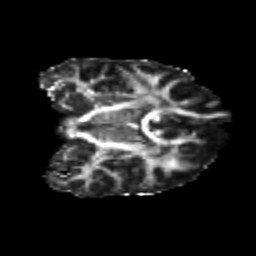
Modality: FA
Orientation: coronal
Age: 22
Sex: female
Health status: healthy
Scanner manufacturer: philips
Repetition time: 7.384 s
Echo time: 0.08599 s